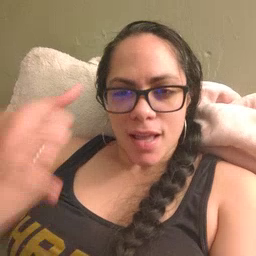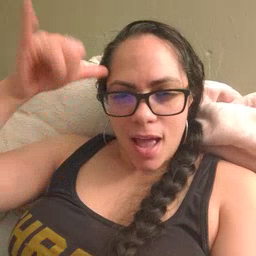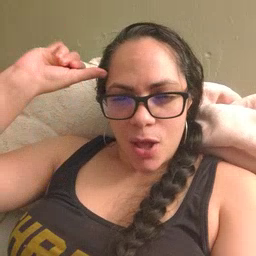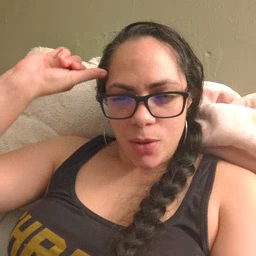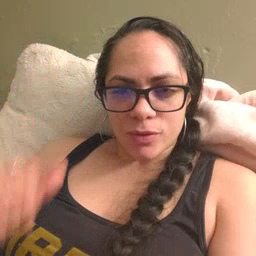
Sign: cow